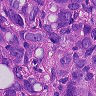
Metastatic tissue present: yes